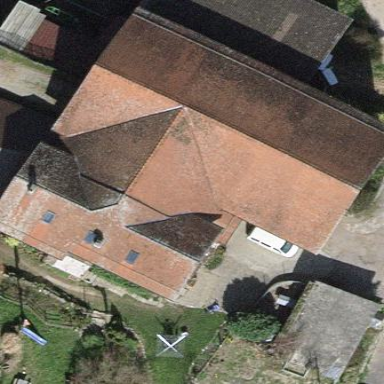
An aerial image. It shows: Farm building.